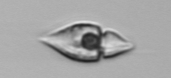
Label: Amphidinium